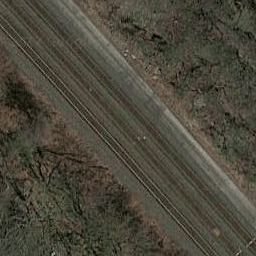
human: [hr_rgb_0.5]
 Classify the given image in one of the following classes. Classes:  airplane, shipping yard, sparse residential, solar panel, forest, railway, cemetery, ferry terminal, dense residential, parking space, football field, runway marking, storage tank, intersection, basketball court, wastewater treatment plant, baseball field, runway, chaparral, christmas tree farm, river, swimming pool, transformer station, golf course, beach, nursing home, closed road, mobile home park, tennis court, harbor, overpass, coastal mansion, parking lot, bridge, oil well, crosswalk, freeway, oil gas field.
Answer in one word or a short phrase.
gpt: railway